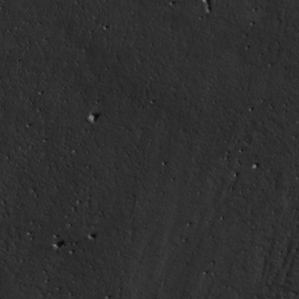
Label: non_frost